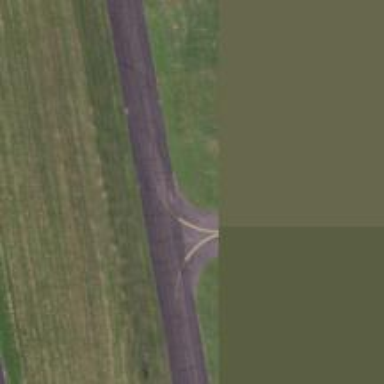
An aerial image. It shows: Image of taxiway at airport.